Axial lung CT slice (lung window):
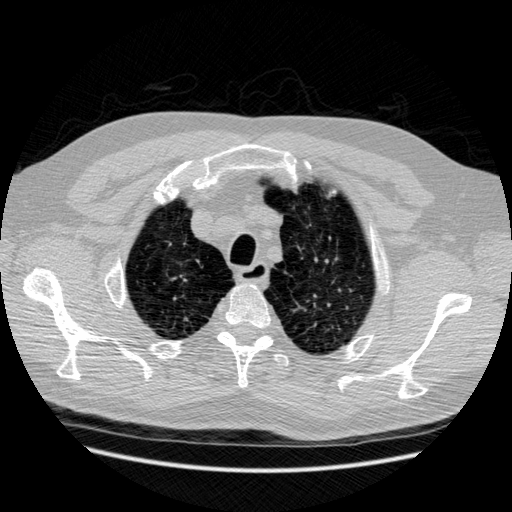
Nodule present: no